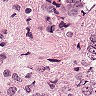
Metastatic tissue present: yes